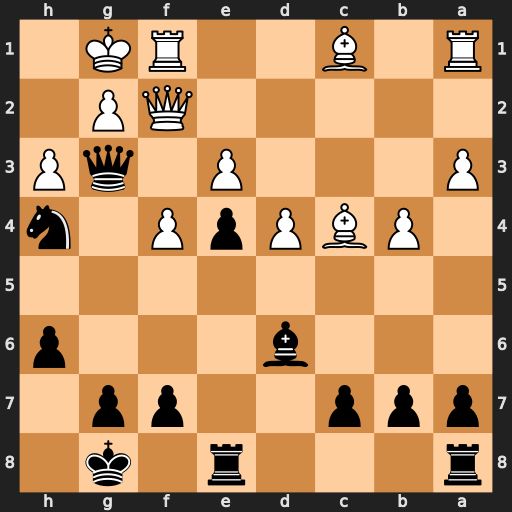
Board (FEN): r3r1k1/ppp2pp1/3b3p/8/1PBPpP1n/P3P1qP/5QP1/R1B2RK1
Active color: b
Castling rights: -
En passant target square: -
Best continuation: Nf3+ Qxf3 exf3